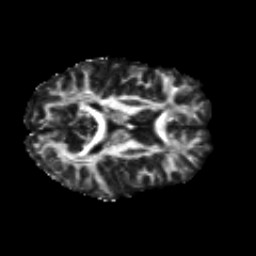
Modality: FA
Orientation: axial
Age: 21
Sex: female
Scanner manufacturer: siemens
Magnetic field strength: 3 T
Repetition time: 8.8 s
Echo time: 0.085 s